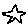
Label: star